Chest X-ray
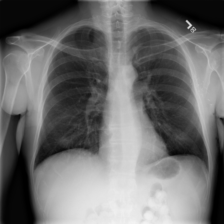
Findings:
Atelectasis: negative
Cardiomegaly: negative
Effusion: negative
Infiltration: negative
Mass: negative
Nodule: negative
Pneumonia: negative
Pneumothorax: negative
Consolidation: negative
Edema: negative
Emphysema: negative
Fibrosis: negative
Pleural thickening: negative
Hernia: negative